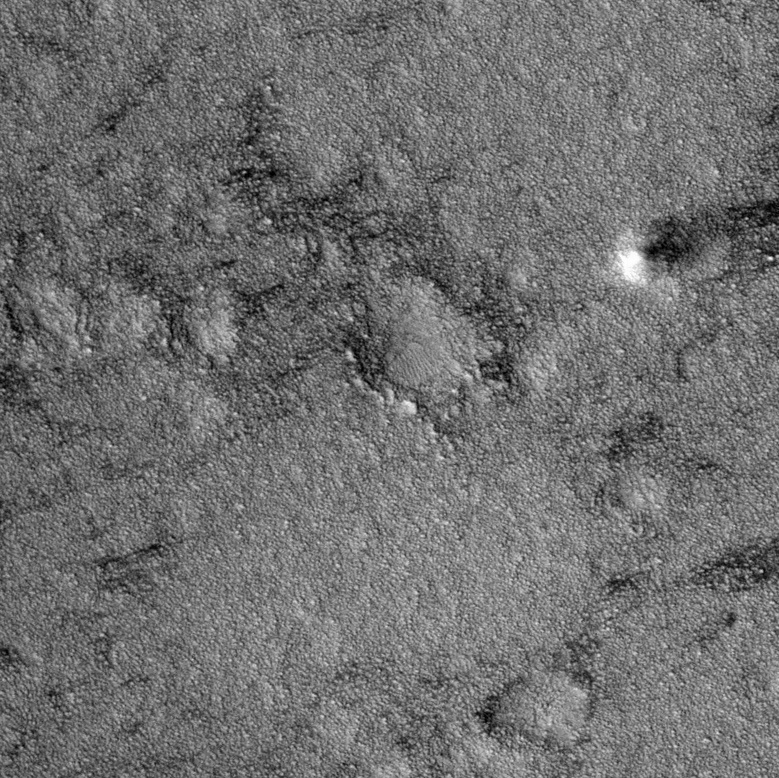
Label: dustdevil